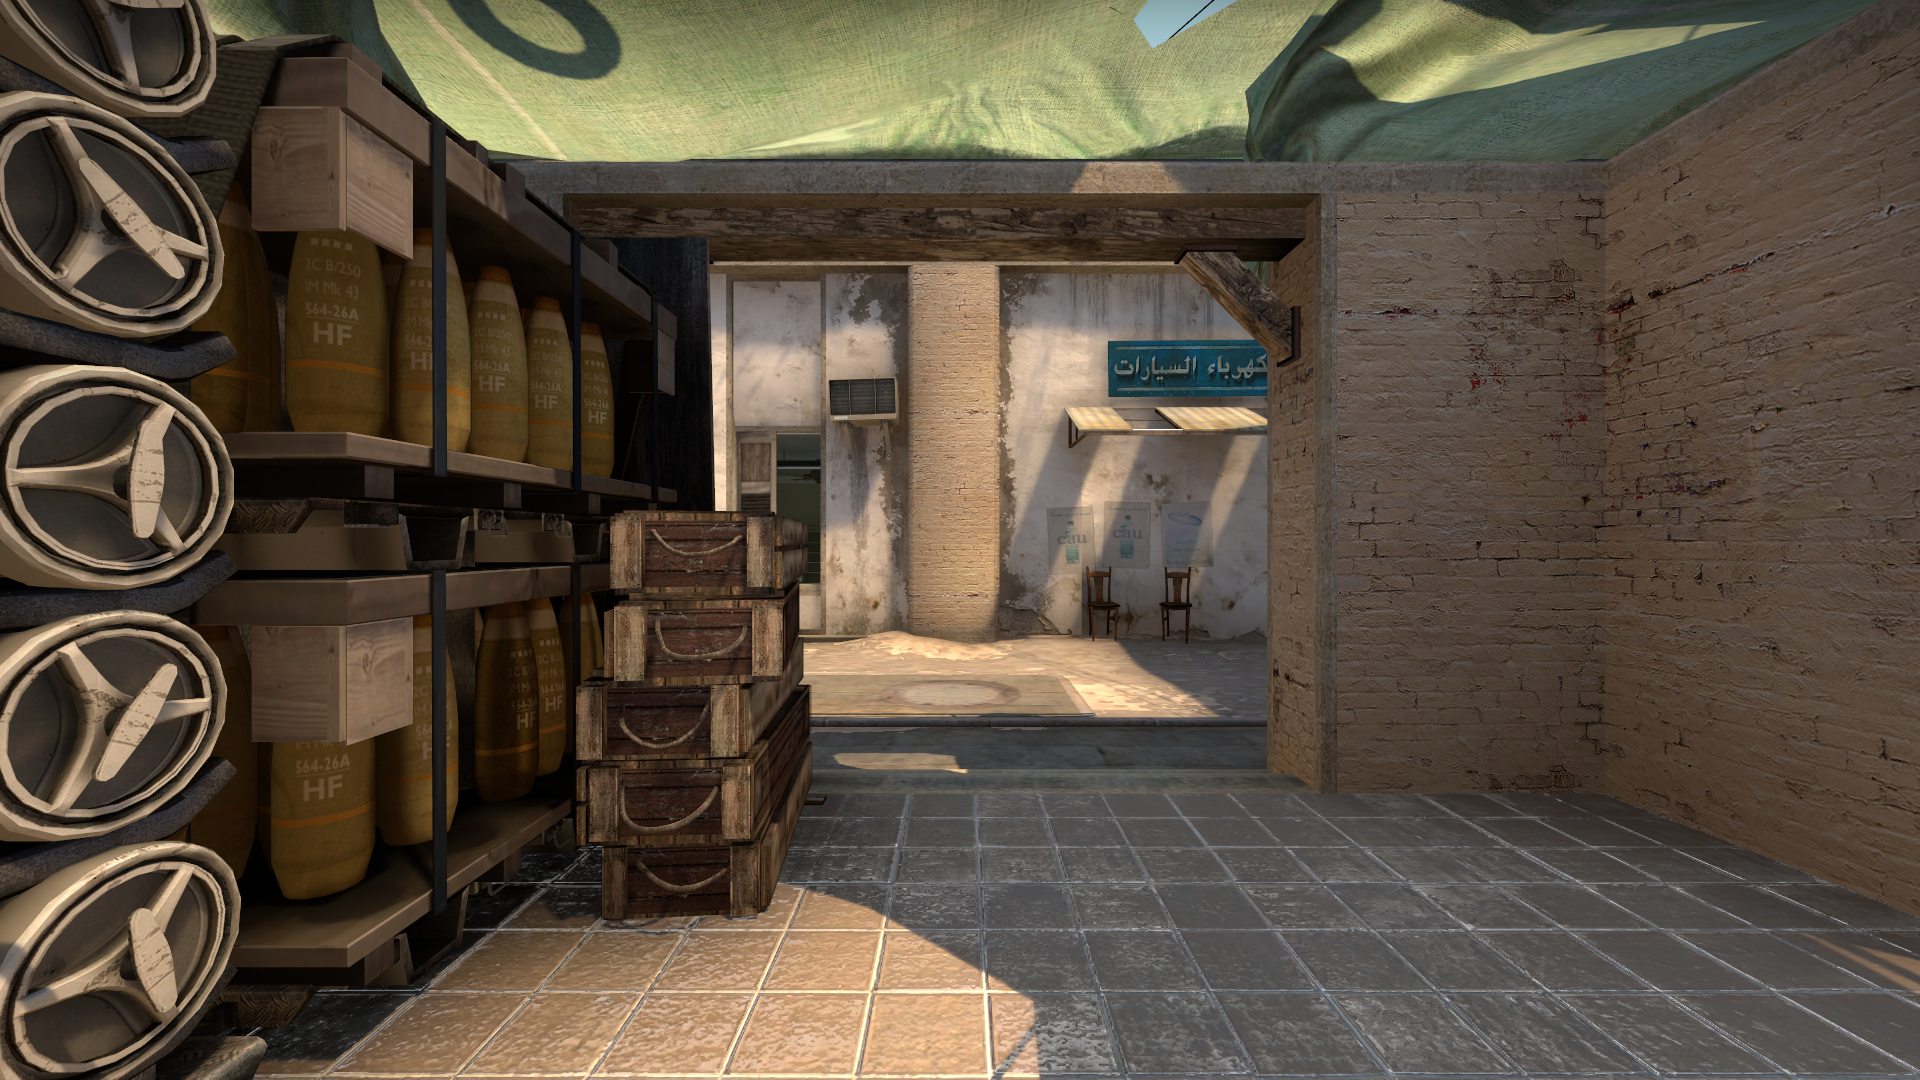
Map: de_mirage